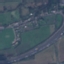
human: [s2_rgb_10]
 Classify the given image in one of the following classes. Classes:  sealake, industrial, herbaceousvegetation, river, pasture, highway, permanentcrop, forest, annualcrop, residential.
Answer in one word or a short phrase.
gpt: Highway